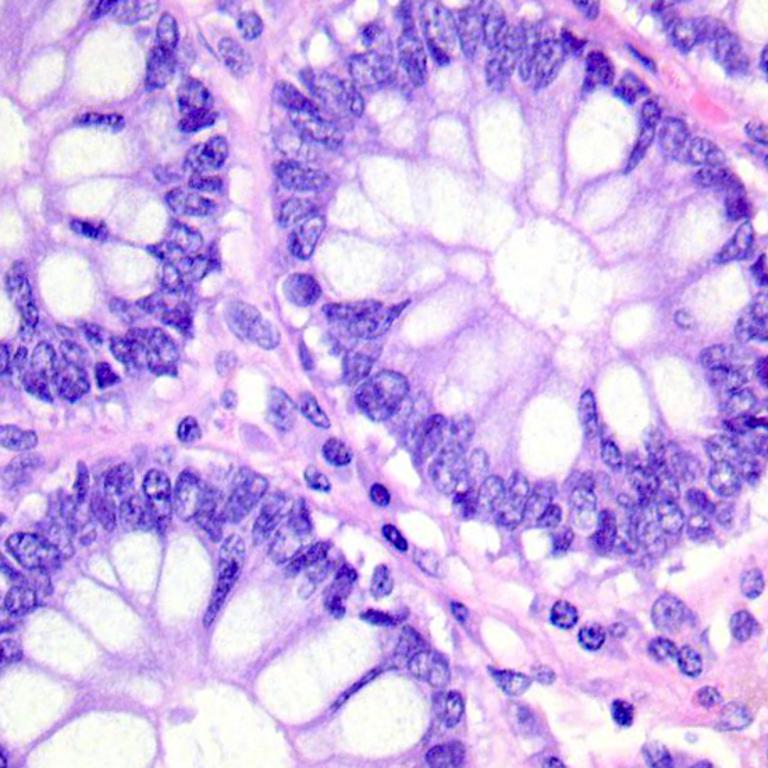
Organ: colon
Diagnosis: benign